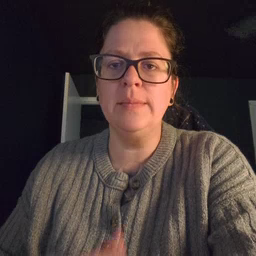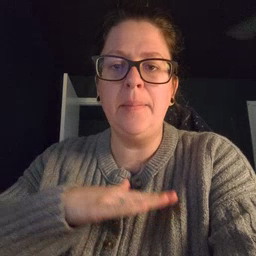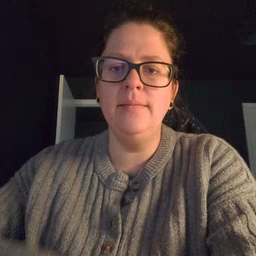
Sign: table